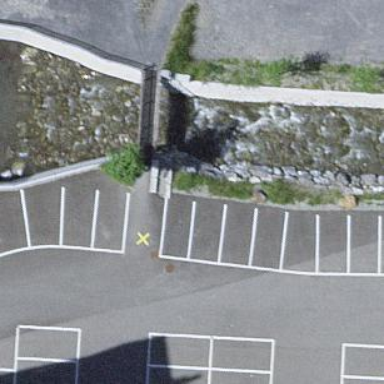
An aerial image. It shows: Path on bridge.